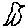
Label: bird